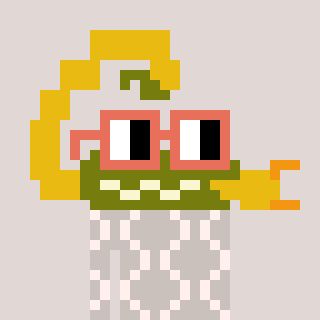
a pixel art character with square orange glasses, a scorpion-shaped head and a foggrey-colored body on a warm background